Question: I have a custom marker image and want to use a variable for the opacity of the image. I doing the following and gettin this error "Value for opacity cannot be cast from ReadableNativeMap to double"
'''
var status=1;
<MapView.Marker
key={marker.latitude}
coordinate={{ latitude: marker.latitude, longitude: marker.longitude }}
onPress={() => this.props.Quiz2(marker.latitude, marker.longitude)} >
<View><Image source={require('../assets/icons/quiz.png')} style={{ width: 40, height: 40,opacity:status}}/></View>
</MapView.Marker>
'''

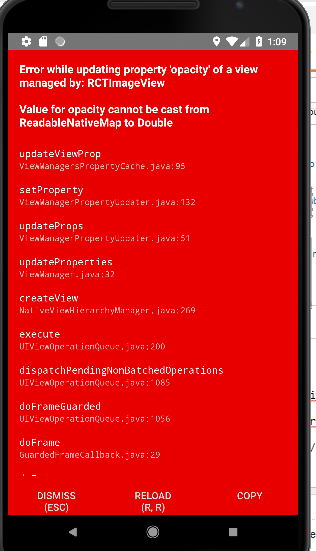
Answer: You have to use '<Animated.*>' e.g.
For '<View>' use '<Animated.View>'
For '' use '<Animated.Image>'
And so on. React Native will understand Animated.Value if it's used in 'Animated.*' component.